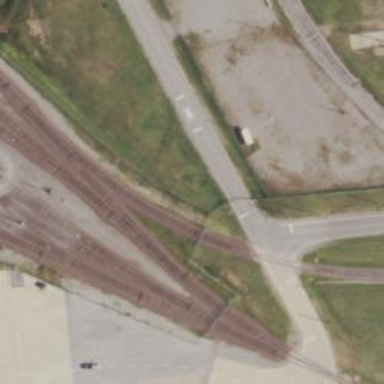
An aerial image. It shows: Rail spur service.